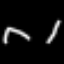
Label: squiggle